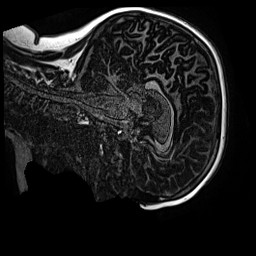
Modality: MP2RAGE
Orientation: sagittal
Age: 10
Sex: male
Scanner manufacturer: siemens
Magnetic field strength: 3 T
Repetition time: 4 s
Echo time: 0.00299 s